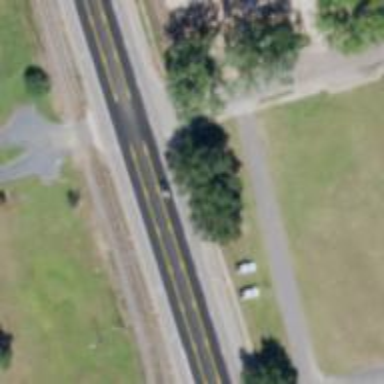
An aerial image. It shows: Asphalt road classified as primary highway.